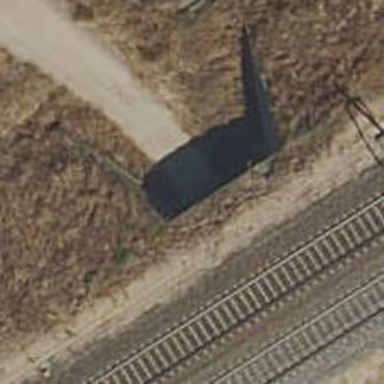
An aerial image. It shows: Track with grade2 tracktype passing through tunnel.